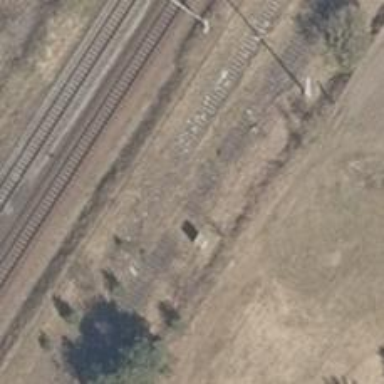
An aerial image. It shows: Abandoned railway.